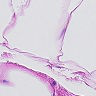
Metastatic tissue present: no